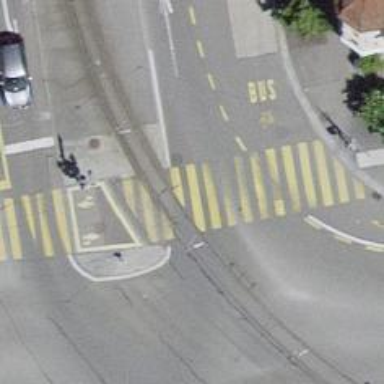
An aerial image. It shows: Tram crossing on the railway.